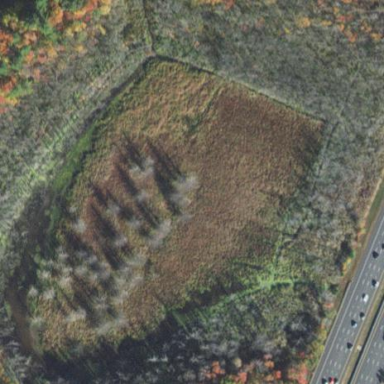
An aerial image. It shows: Swamp in wetland area.